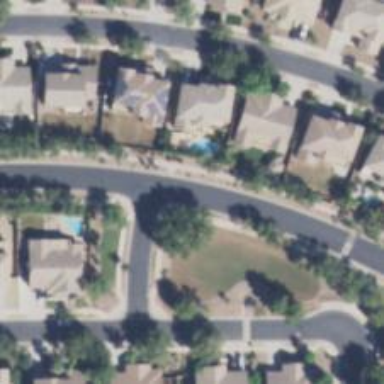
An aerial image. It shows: Residential road with asphalt surface.